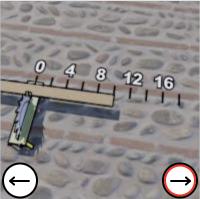
Task: length
Answer: 10
First scale value: 4.0